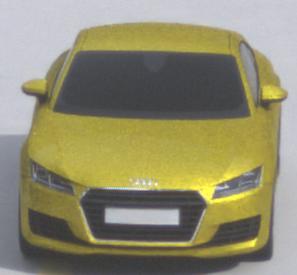
Make: Audi
Model: TT Coupé 1.8 TFSI
Detailed model: TT (8S) Coupé
Model produced from: 2015/08
Model produced until: 2018/06
Doors: 3
Color: yellow
Road condition: dry road
Daytime: morning or afternoon
Contrast: low contrast